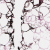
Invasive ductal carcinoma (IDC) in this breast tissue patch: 0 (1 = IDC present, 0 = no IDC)